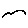
Label: bird